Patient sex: F
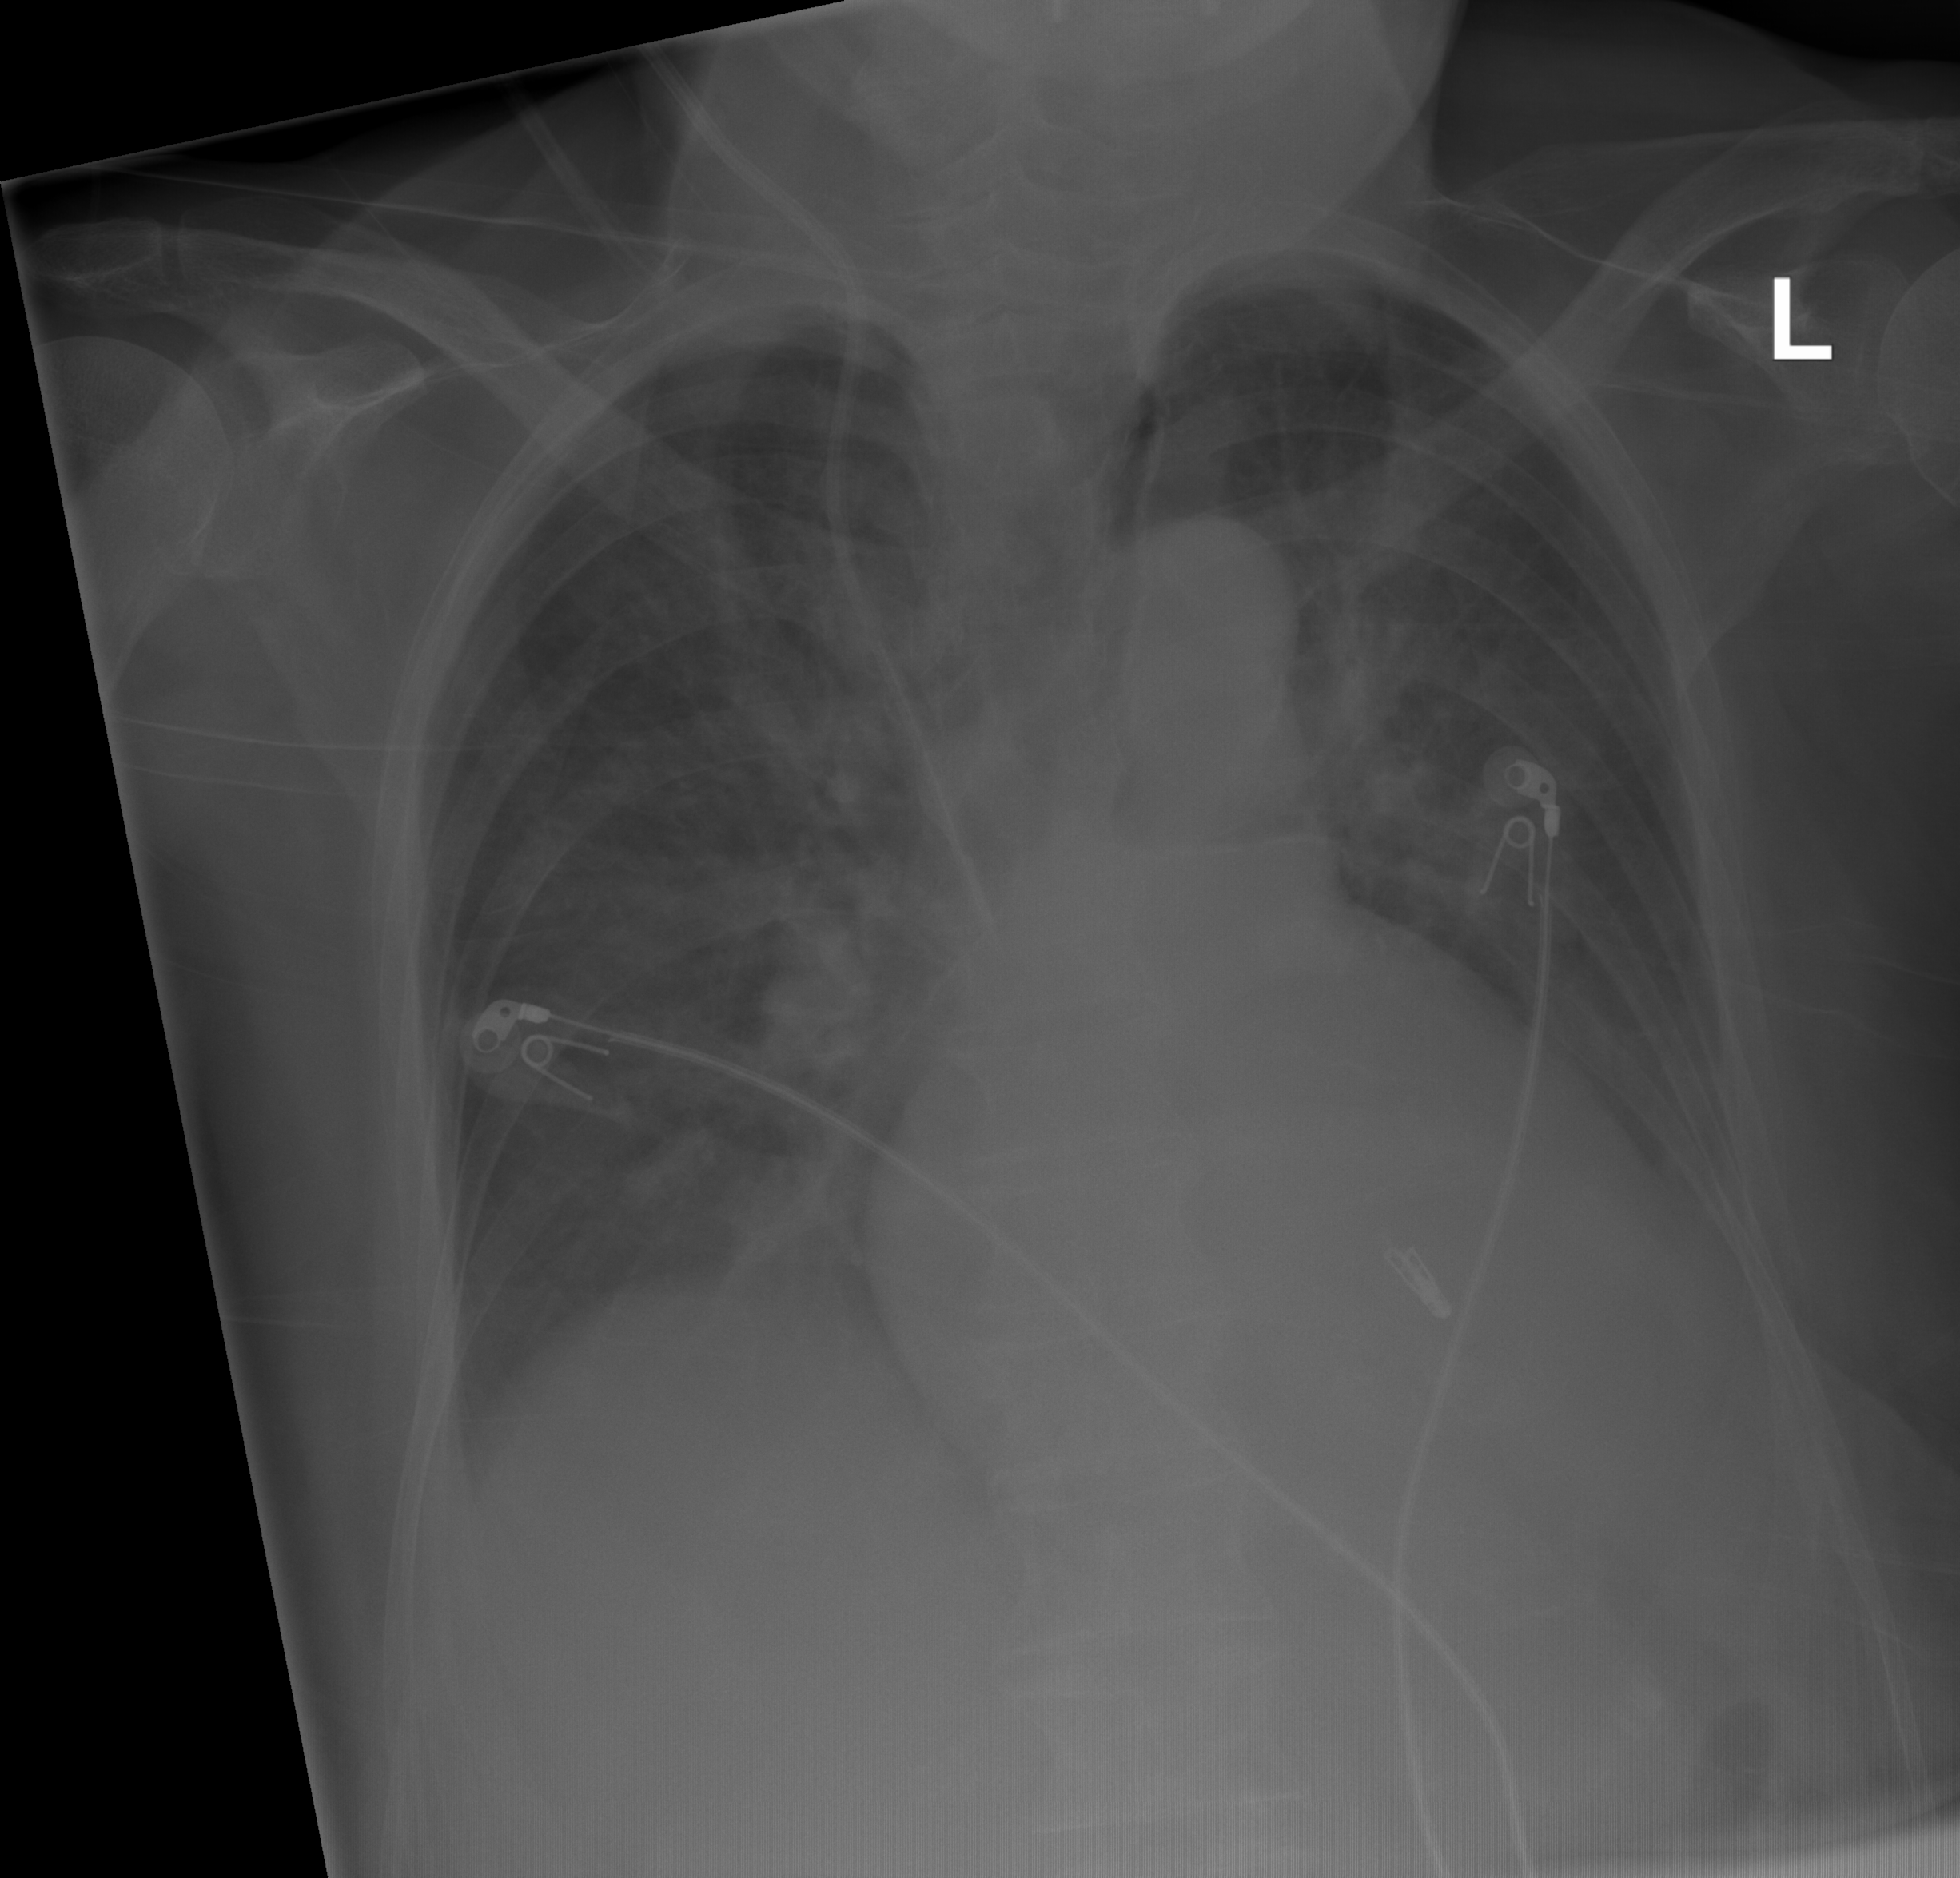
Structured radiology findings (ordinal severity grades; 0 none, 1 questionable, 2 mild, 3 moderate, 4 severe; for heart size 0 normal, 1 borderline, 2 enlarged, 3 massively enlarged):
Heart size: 1
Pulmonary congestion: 2
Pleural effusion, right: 1
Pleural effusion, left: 1
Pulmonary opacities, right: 0
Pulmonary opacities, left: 0
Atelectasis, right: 2
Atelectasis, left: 0